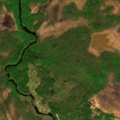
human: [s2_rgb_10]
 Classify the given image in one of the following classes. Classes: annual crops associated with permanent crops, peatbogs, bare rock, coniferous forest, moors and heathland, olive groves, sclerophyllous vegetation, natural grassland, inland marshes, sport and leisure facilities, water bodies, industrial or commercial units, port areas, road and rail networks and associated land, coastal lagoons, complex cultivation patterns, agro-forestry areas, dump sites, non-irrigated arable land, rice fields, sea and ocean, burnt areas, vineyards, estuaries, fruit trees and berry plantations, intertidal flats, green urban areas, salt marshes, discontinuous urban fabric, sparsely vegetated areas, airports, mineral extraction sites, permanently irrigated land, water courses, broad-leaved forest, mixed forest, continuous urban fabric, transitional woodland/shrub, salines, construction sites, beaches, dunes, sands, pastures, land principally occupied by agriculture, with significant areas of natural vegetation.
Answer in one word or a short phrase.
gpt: coniferous forest, mixed forest, transitional woodland/shrub, peatbogs